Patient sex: M
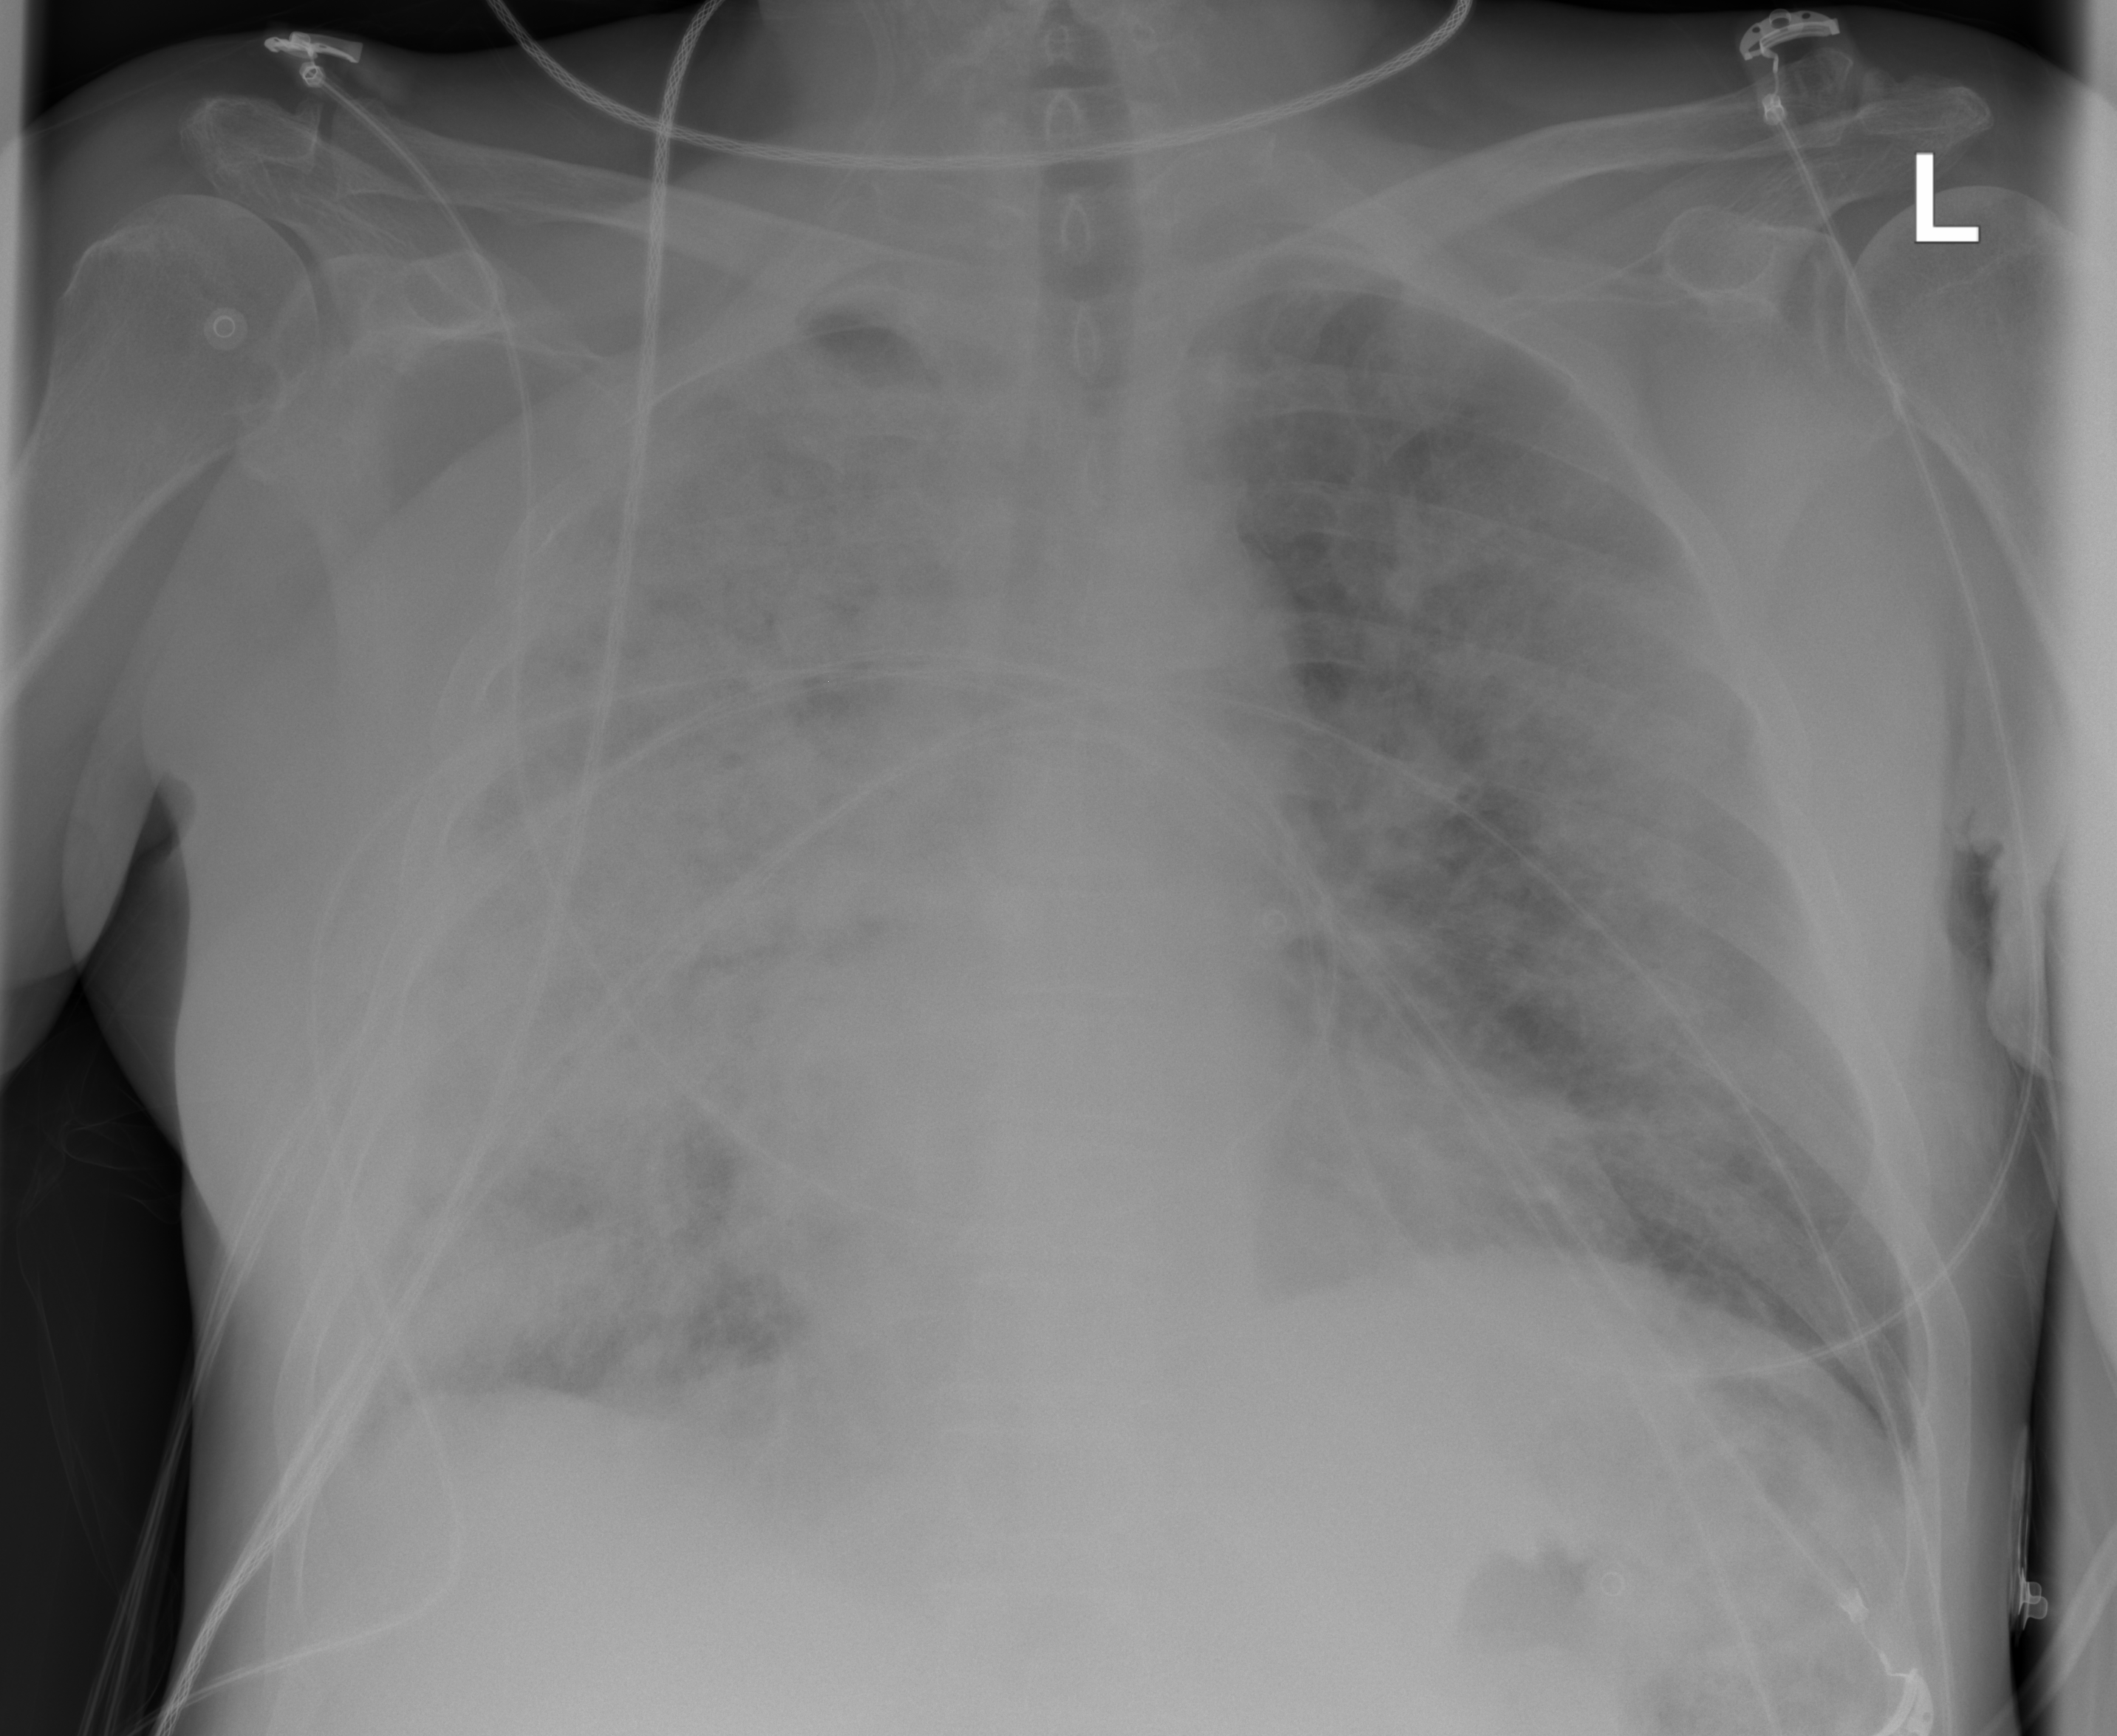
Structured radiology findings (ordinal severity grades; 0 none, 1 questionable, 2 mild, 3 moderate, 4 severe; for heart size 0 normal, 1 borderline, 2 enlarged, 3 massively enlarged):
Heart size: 0
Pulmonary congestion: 0
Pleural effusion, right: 2
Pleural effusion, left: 0
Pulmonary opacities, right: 3
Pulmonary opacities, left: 2
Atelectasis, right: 2
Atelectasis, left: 0